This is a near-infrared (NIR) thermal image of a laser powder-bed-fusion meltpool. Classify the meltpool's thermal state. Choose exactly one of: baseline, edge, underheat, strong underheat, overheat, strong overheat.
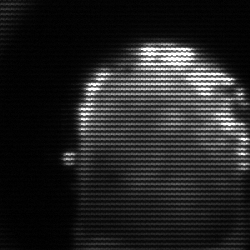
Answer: baseline